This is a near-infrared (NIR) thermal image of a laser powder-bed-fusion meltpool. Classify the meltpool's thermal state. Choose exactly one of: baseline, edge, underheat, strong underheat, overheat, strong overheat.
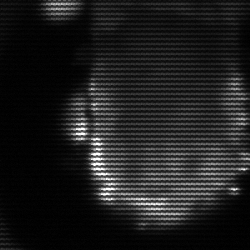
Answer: baseline